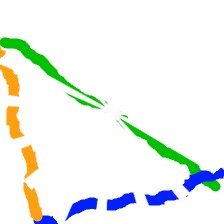
Shape: triangle